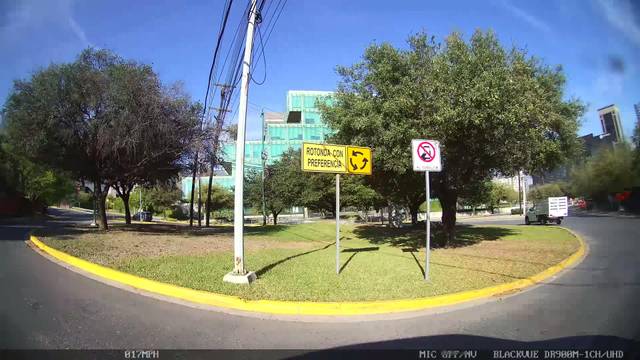
Region: Mexico
Coordinates: 25.642, -100.352